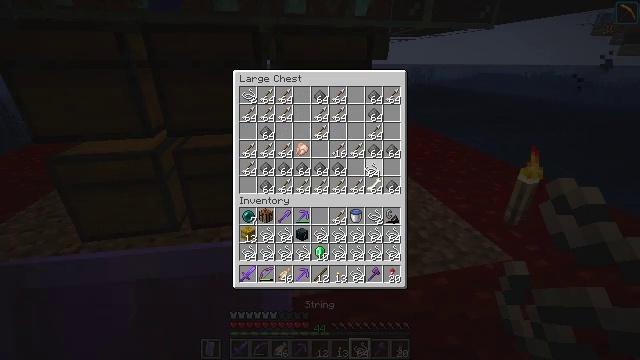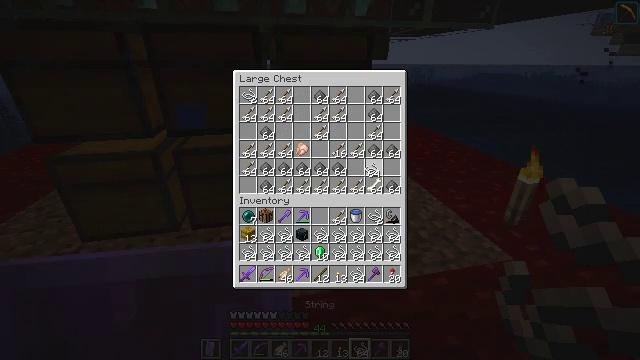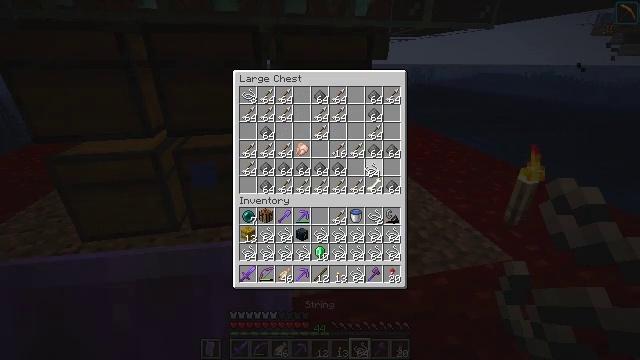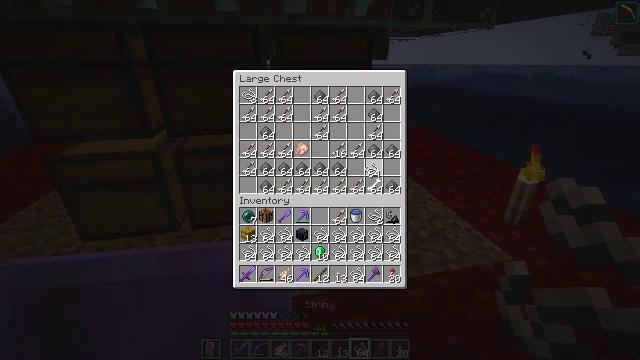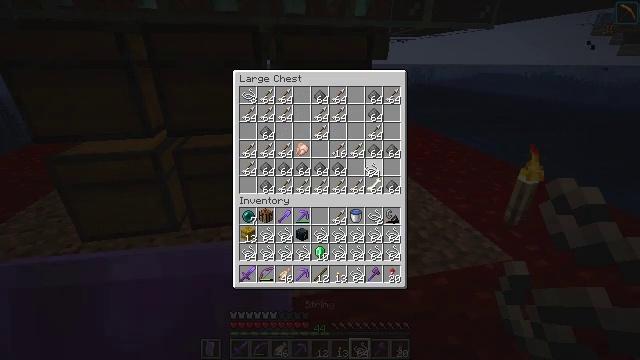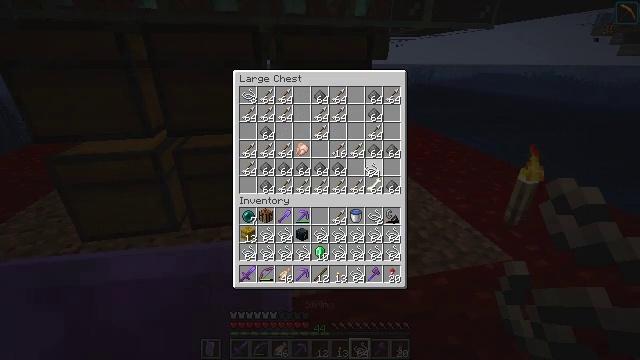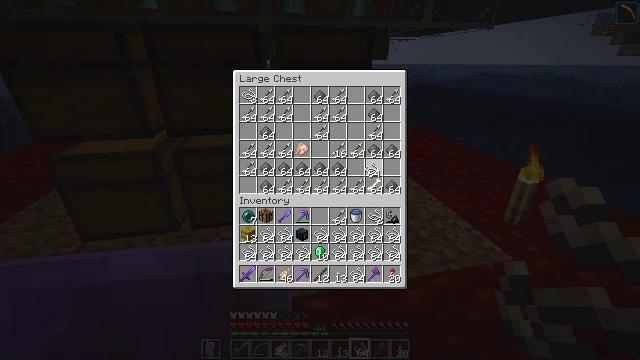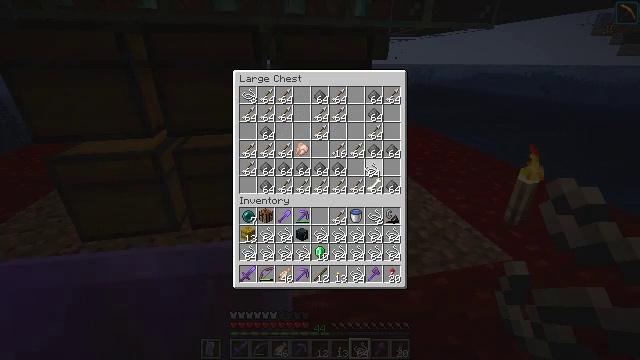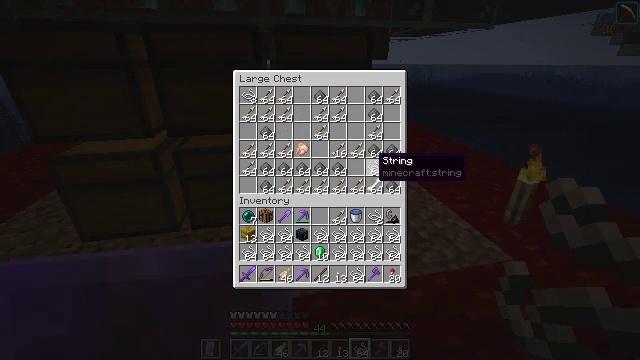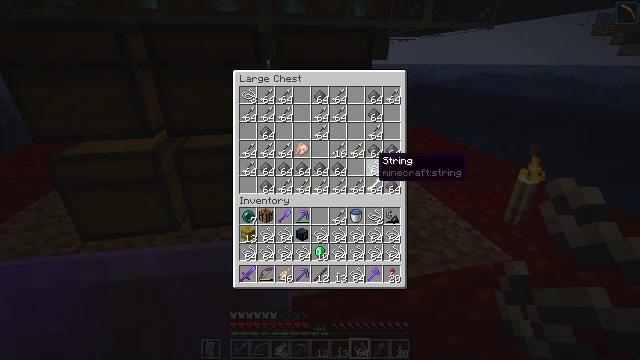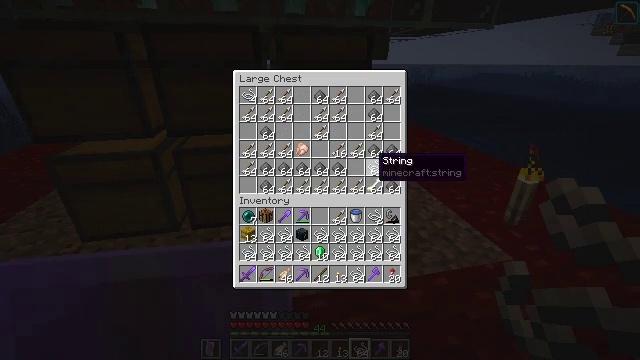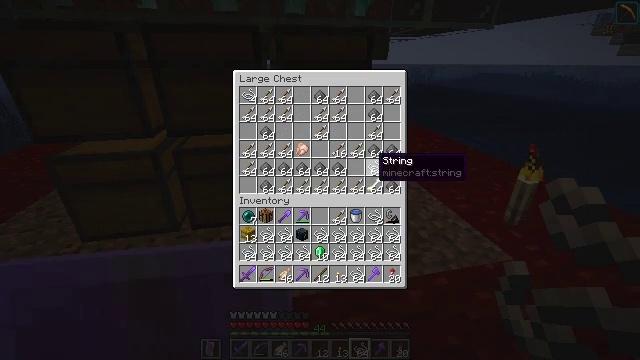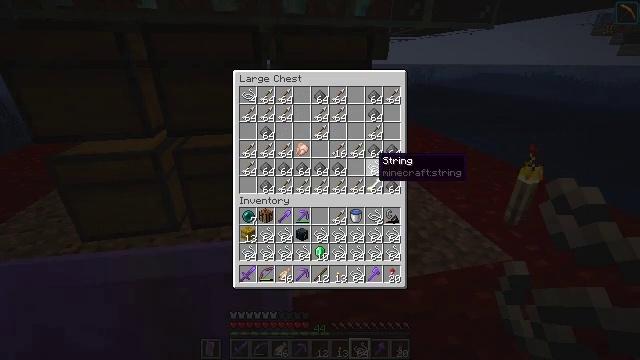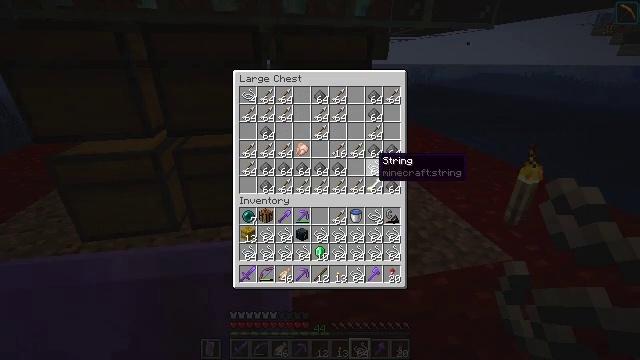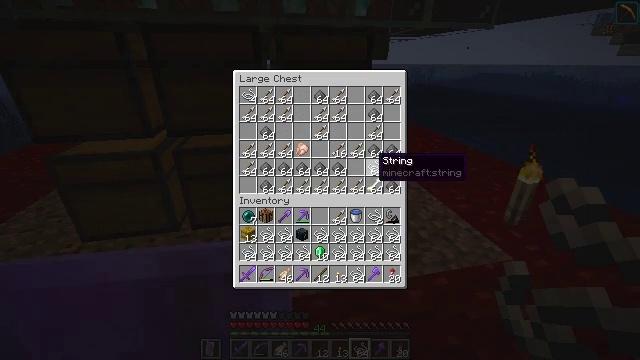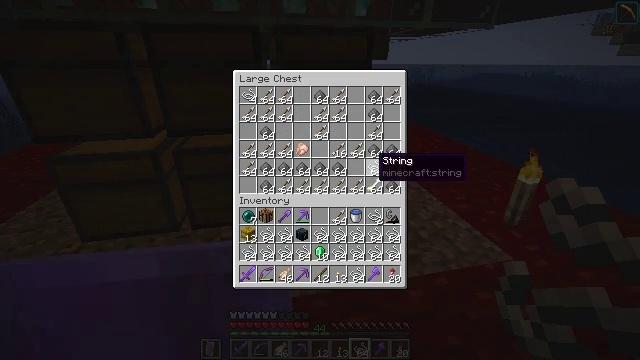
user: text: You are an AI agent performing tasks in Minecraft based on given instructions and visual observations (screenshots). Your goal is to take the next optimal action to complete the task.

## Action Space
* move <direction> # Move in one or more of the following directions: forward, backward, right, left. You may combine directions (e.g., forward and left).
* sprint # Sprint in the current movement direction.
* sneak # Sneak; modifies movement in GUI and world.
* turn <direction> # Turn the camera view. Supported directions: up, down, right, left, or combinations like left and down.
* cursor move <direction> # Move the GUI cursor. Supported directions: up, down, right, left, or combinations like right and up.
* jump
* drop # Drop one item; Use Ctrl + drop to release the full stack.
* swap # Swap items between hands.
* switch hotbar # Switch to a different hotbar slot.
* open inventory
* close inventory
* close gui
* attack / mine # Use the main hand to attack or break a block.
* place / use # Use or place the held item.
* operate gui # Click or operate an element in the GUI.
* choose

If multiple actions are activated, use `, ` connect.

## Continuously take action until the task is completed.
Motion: motion action
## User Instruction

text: Make white wool from string in the crafting grid.
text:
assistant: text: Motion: no_op
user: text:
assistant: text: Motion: no_op
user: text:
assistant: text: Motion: no_op
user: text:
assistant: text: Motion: no_op
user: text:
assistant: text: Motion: attack / mine
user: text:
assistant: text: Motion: attack / mine
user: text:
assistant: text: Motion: attack / mine
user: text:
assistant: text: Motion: no_op
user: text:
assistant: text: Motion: no_op
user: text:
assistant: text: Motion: no_op
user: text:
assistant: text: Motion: no_op
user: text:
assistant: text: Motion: no_op
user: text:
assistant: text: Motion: no_op
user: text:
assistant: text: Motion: no_op
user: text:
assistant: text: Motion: no_op
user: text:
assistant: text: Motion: no_op
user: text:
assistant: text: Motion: no_op
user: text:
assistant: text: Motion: no_op
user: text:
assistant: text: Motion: no_op
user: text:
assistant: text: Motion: no_op
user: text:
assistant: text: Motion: no_op
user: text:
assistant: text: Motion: open inventory
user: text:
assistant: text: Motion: open inventory
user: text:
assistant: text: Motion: open inventory
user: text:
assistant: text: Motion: no_op
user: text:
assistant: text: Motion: no_op
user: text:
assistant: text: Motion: no_op
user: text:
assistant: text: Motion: no_op
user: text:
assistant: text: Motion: turn left
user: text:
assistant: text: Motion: turn left